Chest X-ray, PA view. Patient: 33 years old, sex M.
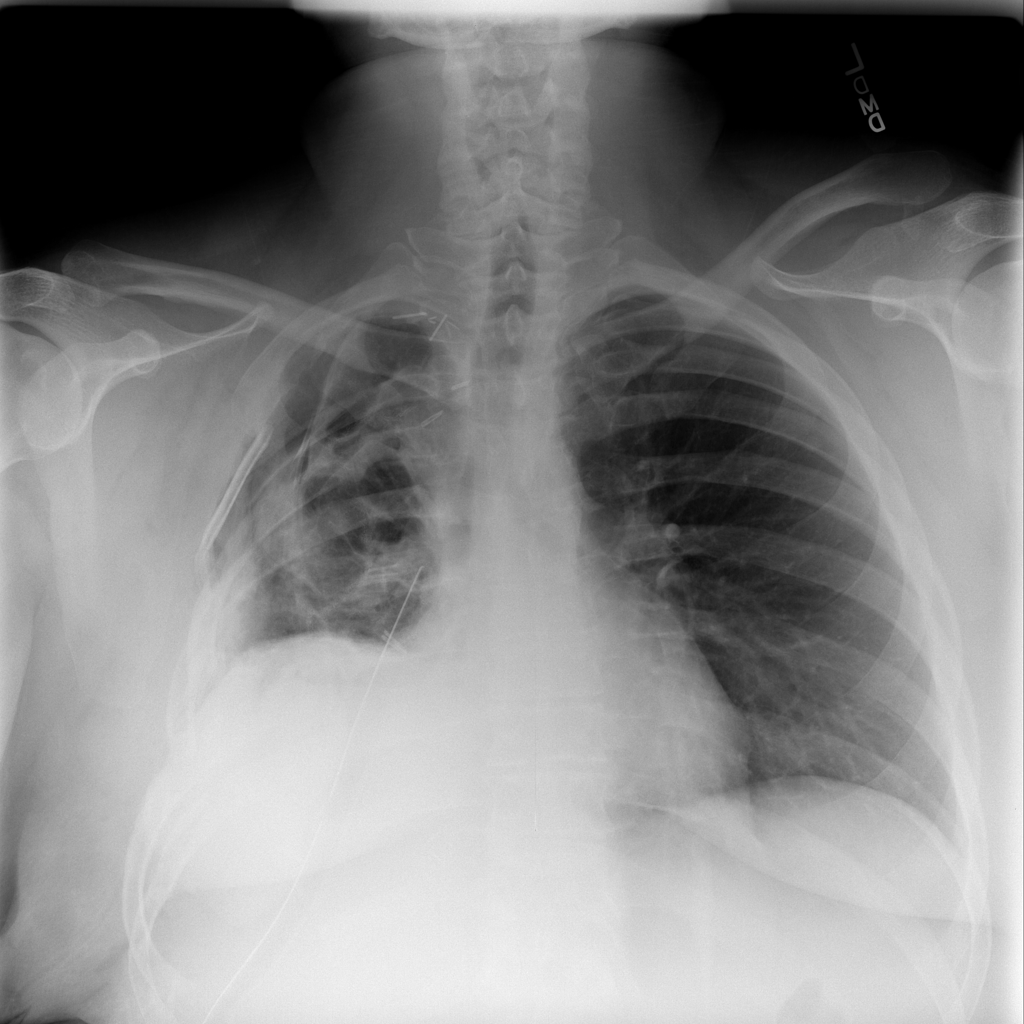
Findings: Infiltration, Pneumothorax